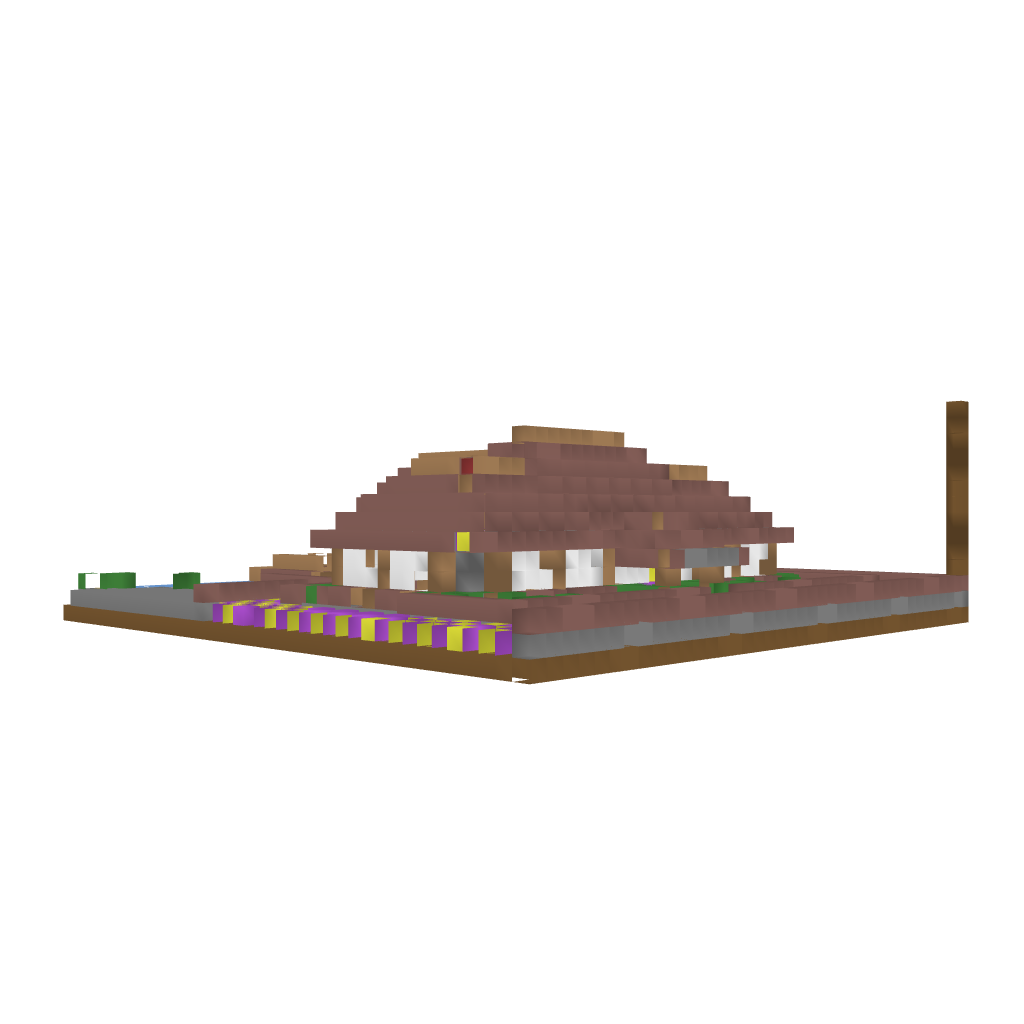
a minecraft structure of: GaymerMansion good quality